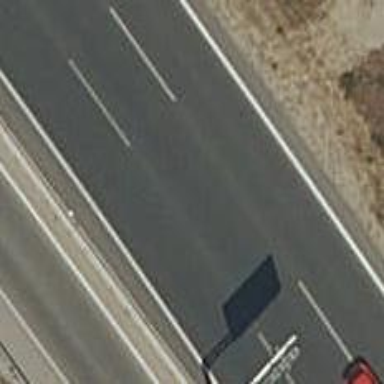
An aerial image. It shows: View of motorway.